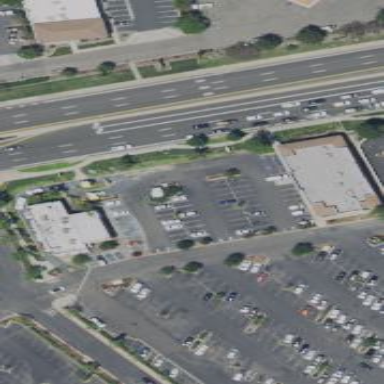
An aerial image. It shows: Parking area.